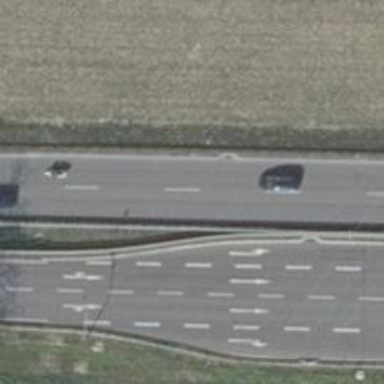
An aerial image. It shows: Primary highway with asphalt surface and lane markings. There are no sidewalks present.